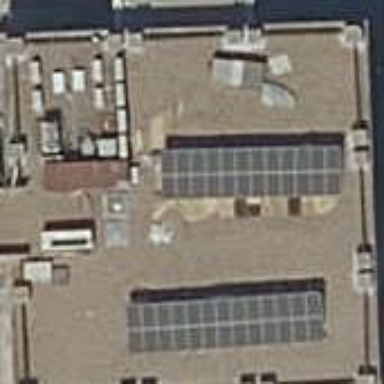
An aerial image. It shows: Building designated for providing fuel.